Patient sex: F
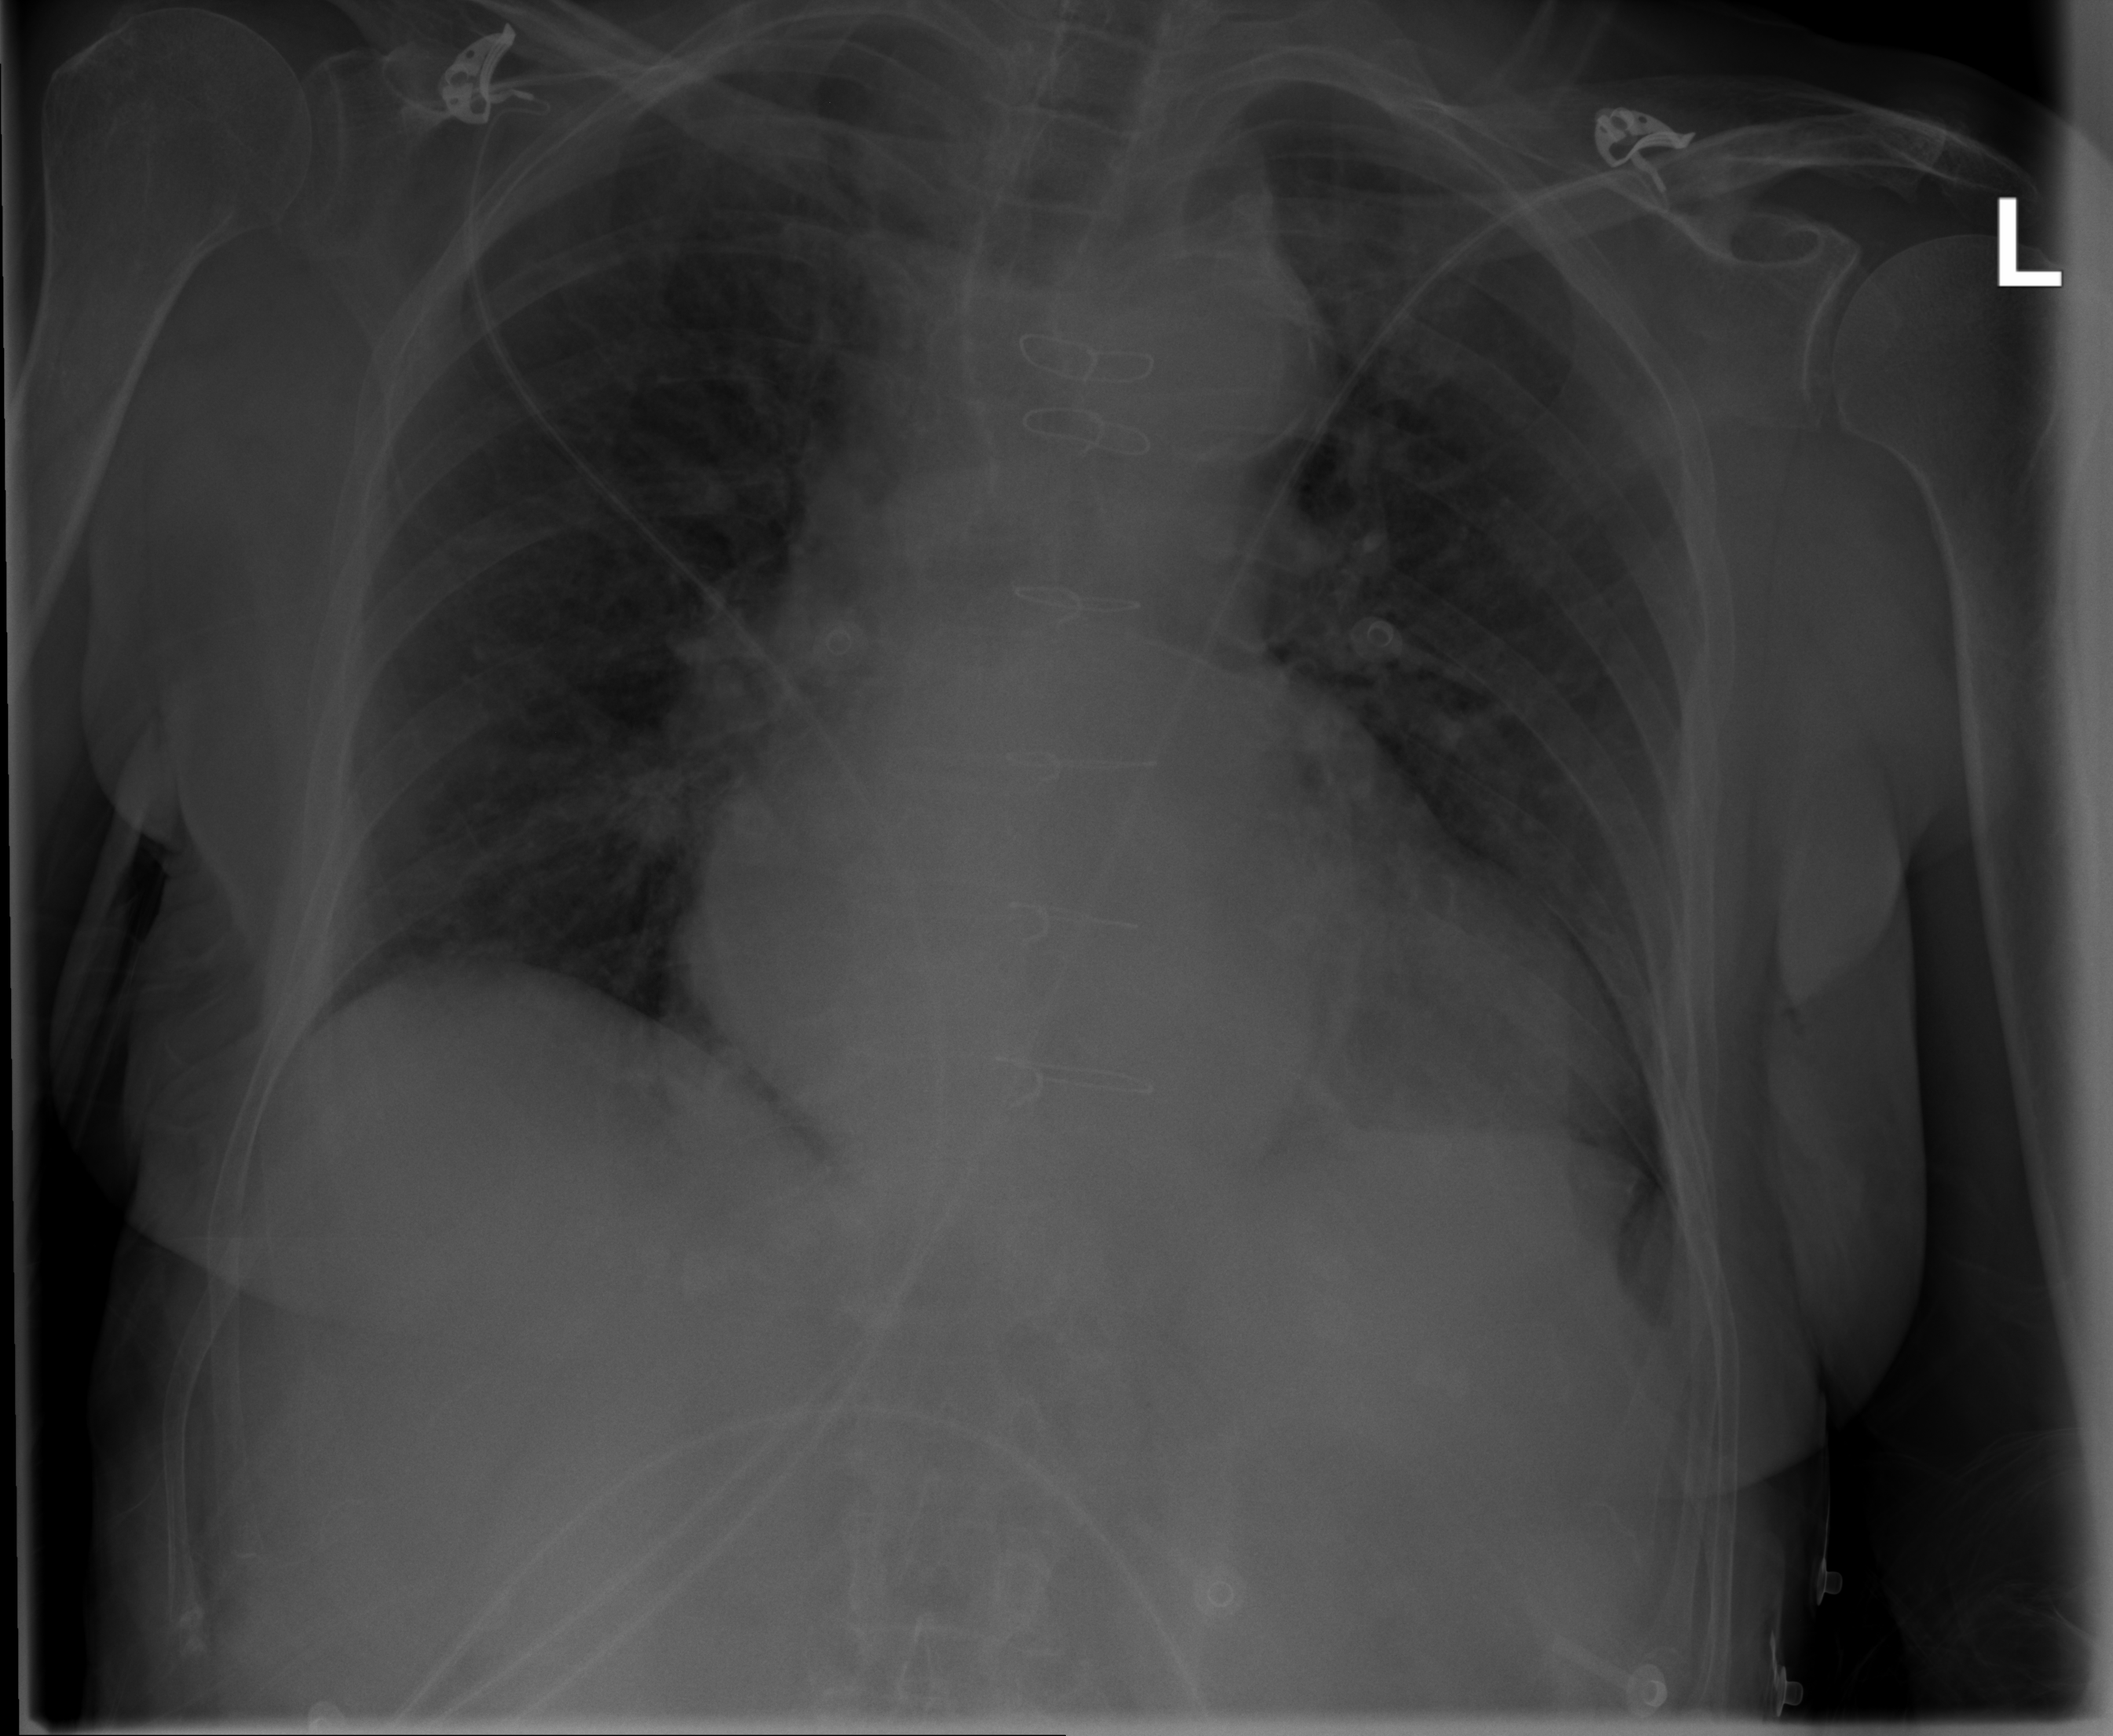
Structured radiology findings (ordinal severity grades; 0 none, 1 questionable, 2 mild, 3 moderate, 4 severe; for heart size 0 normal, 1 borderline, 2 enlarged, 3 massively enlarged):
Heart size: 0
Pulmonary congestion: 2
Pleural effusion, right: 0
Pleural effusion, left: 0
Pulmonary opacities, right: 2
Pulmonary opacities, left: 2
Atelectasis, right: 0
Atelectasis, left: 0